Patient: sex F, age 58
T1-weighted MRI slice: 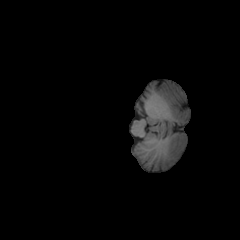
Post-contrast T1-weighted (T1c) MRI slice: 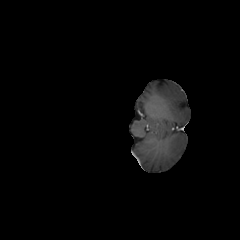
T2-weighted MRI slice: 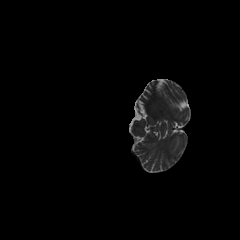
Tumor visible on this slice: no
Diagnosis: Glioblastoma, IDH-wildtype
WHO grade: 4